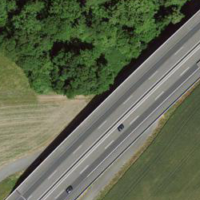
EUNIS habitat code: 57
Species observed at this site:
Lamium galeobdolon